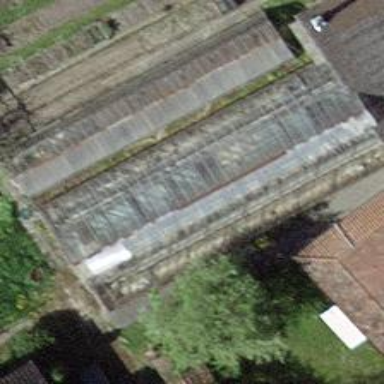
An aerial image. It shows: Greenhouse.